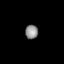
Tissue: lung
Cell type: Epithelial cells
Senescence score: 0.5407
Nuclear area (px): 176
Mean DAPI intensity: 141.472